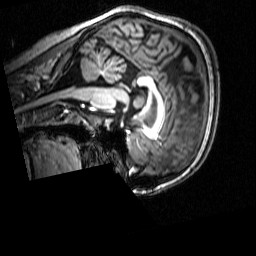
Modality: T1w
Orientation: sagittal